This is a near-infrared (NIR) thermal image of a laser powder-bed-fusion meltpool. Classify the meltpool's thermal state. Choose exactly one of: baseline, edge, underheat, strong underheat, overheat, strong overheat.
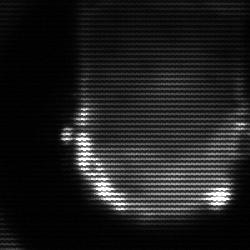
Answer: baseline